Field crop: maize
Growth stage: 2
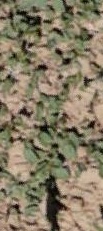
Species: convolvulus